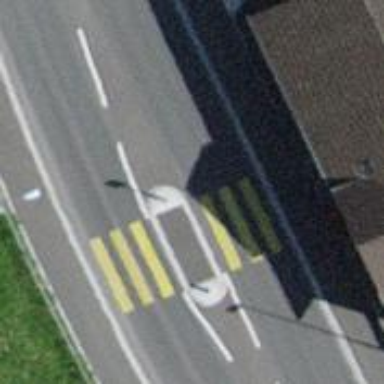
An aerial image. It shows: Uncontrolled crossing with central island on the road.